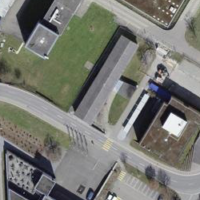
EUNIS habitat code: 54
Species observed at this site:
Vicia sepium
Corvus corone
Motacilla cinerea
Cyanistes caeruleus
Fringilla coelebs
Euphorbia cyparissias
Trifolium repens
Motacilla alba
Carduelis carduelis
Anguis fragilis